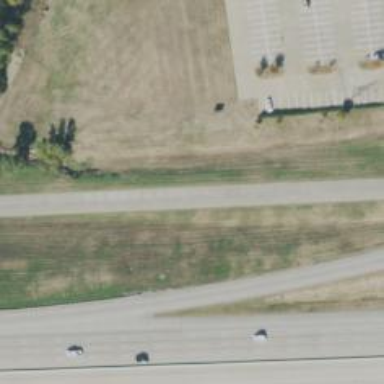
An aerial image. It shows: Tertiary road with frontage road along it.